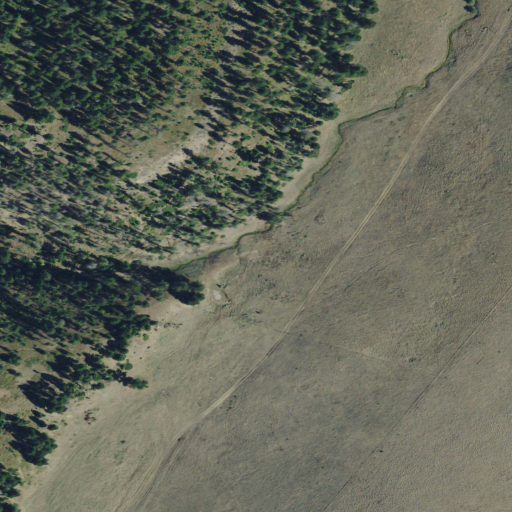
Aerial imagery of valley in Montana named Priest Gulch containing shrub and evergreen forest